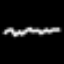
Label: squiggle